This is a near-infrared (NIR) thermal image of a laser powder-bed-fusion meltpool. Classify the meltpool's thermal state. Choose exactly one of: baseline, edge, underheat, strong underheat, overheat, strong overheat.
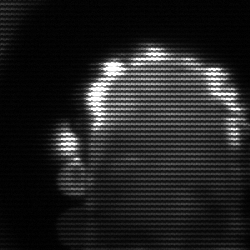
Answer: baseline